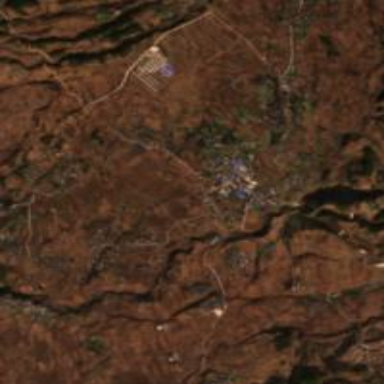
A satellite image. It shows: Township classified as town.